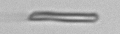
Label: fiber